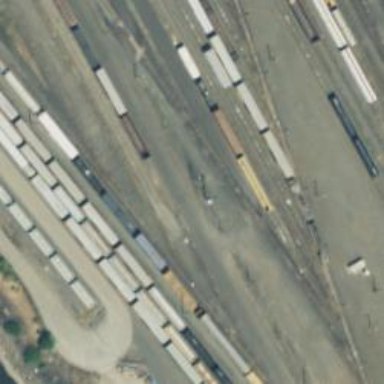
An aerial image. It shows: Railway yard in service.